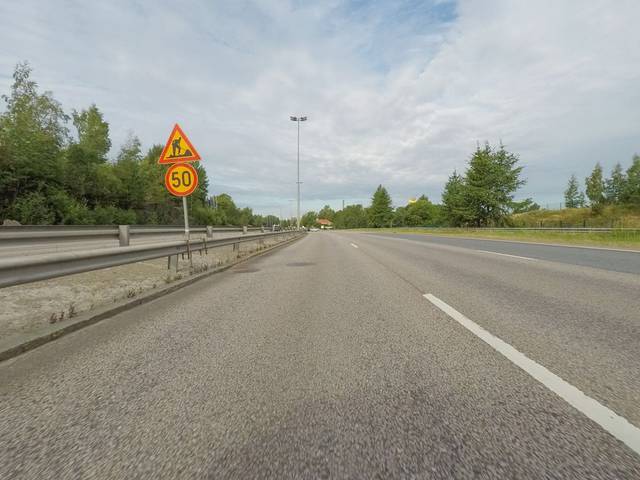
Region: Finland
Coordinates: 60.188, 25.005